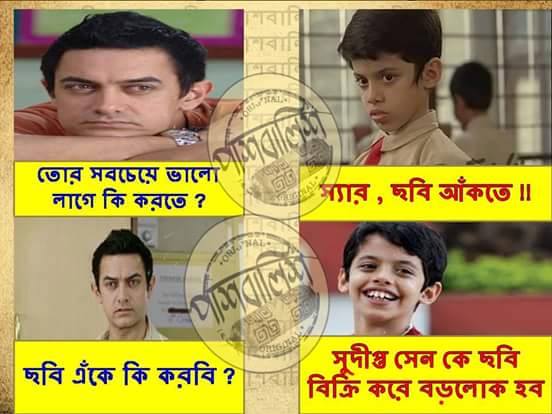
Text: তোর সবচেয়ে ভালো লাগে কি করতে? স্যার, ছবি আঁকতে। ছবি একে কি করবি? সুদীপ্ত সেন কে ছবি বিক্রি করে বড়লোক হব
Label: Non Hate